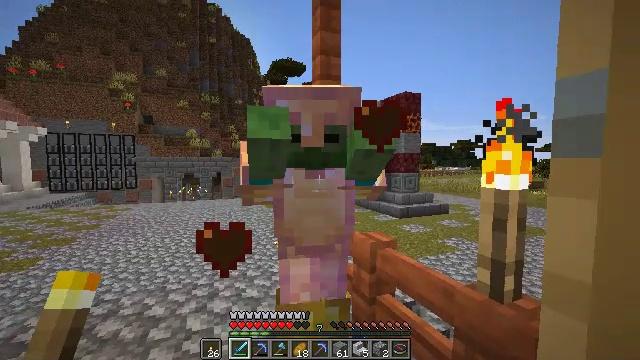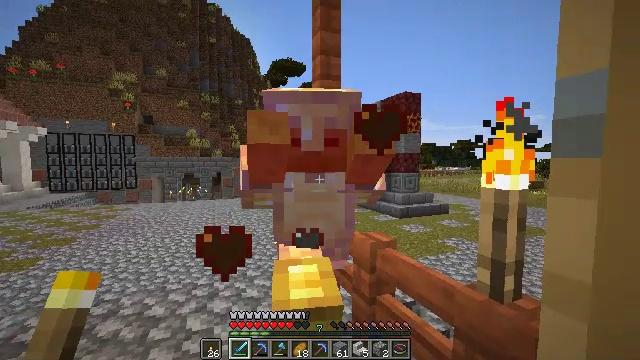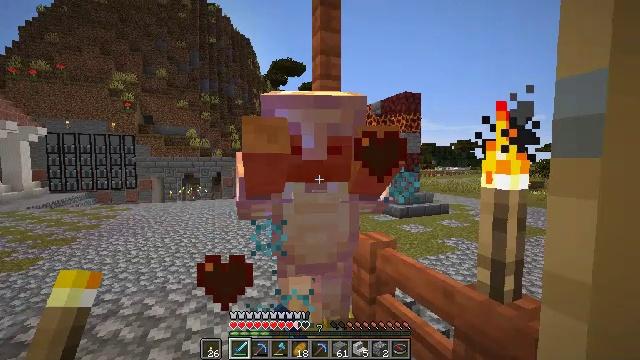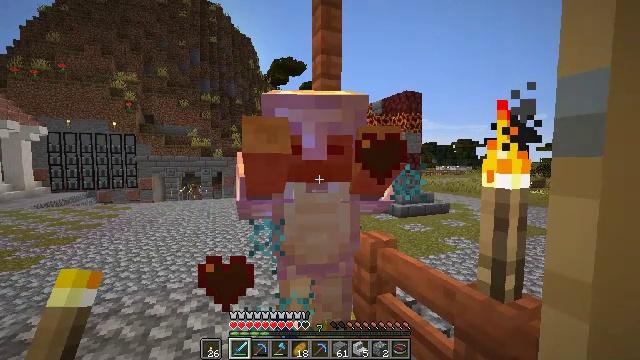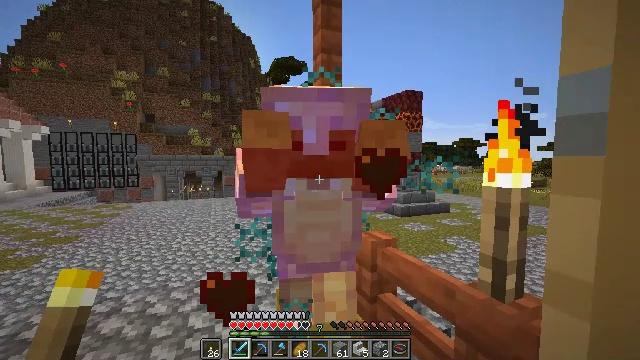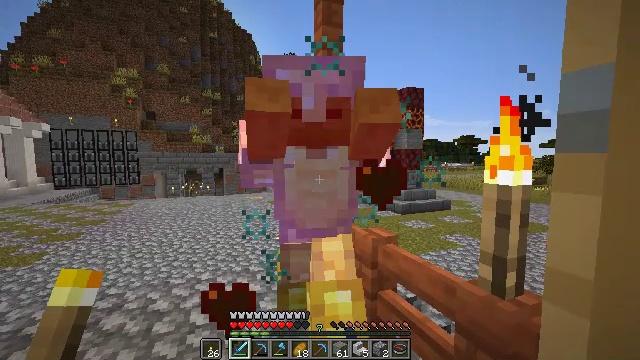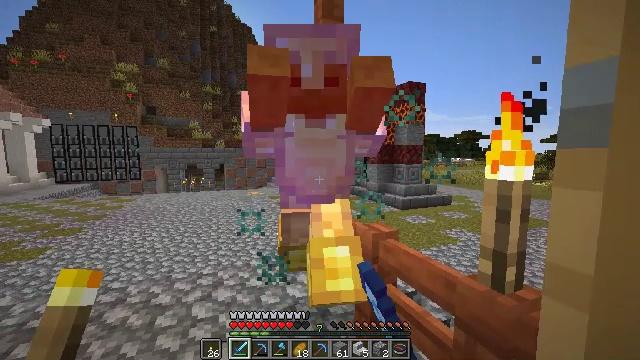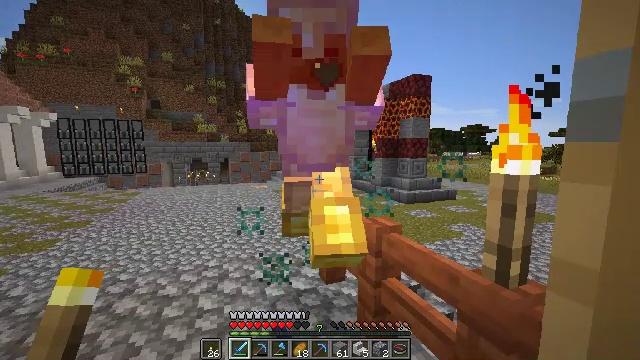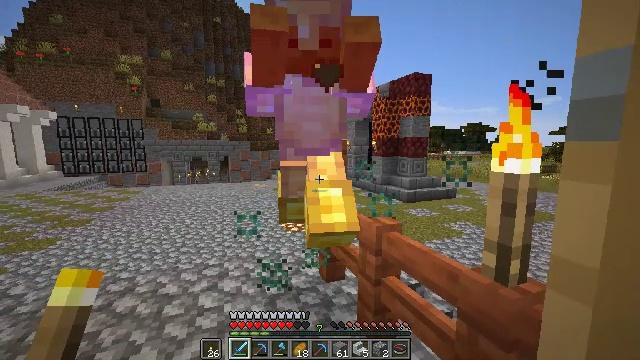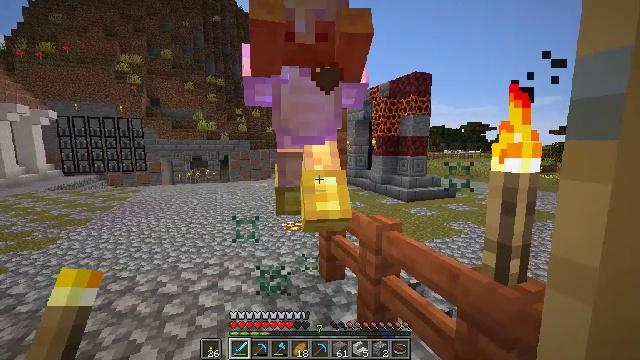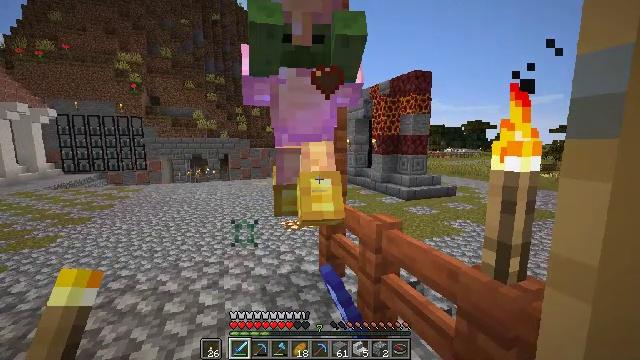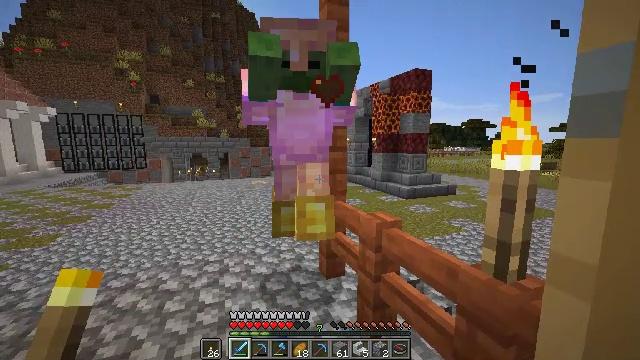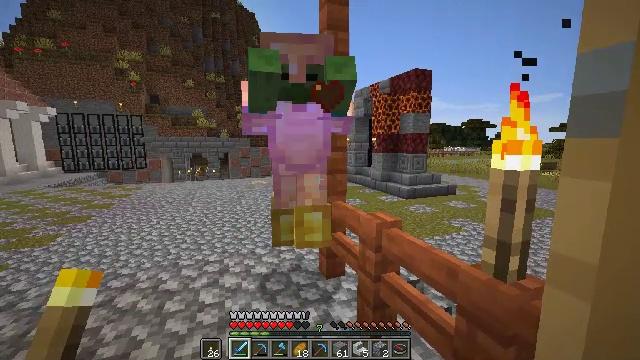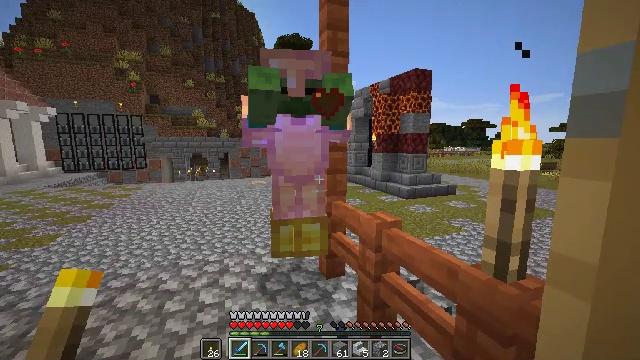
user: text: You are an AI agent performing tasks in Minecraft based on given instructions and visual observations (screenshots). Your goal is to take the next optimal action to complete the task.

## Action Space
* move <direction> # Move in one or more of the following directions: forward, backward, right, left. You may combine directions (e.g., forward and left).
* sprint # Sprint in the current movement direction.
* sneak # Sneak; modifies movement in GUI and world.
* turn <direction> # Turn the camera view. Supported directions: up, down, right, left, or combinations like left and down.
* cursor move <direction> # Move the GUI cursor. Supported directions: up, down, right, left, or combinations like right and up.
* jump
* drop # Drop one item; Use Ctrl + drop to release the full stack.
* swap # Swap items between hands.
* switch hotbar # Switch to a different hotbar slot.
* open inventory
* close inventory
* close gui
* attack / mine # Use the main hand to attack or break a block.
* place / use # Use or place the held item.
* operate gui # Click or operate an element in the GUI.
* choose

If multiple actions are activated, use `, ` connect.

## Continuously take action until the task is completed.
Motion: motion action
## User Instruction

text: Combat enemy.
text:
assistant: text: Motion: attack / mine
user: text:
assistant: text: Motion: attack / mine
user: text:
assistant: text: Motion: attack / mine
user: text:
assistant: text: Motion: no_op
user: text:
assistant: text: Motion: attack / mine
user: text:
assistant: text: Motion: turn down, attack / mine
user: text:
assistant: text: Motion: turn down, attack / mine
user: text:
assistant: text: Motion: no_op
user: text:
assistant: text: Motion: attack / mine
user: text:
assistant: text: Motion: attack / mine
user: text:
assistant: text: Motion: attack / mine
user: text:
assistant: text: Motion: no_op
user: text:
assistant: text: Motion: no_op
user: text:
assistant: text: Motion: attack / mine